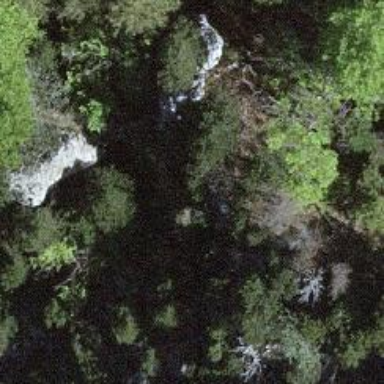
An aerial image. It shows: Natural cliff.